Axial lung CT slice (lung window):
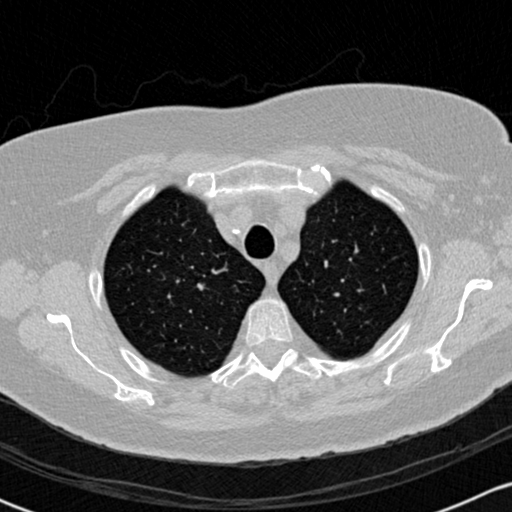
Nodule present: no